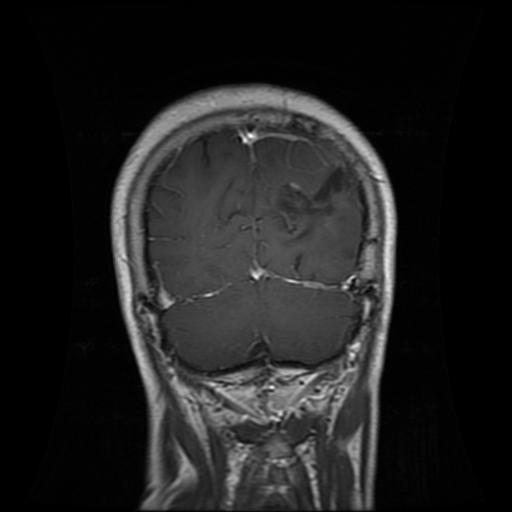
Label: glioma